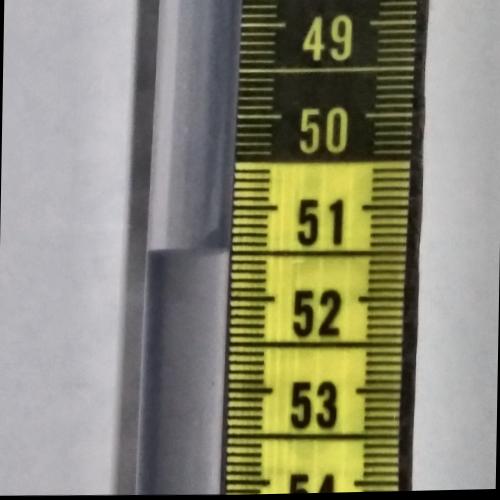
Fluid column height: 51.5 cm